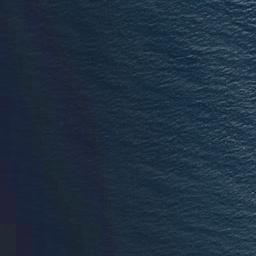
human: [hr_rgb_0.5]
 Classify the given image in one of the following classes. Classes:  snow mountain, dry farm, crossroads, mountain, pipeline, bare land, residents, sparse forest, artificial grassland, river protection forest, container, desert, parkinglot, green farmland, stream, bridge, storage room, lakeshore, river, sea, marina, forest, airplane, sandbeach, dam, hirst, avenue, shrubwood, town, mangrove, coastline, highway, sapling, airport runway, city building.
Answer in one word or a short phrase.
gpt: sea